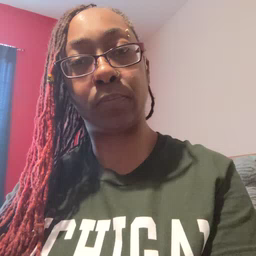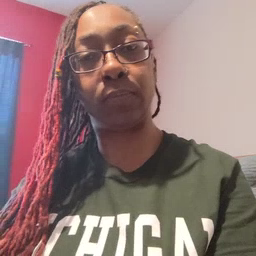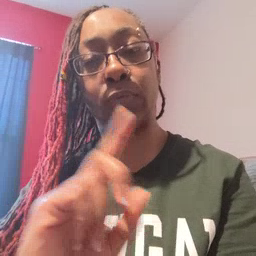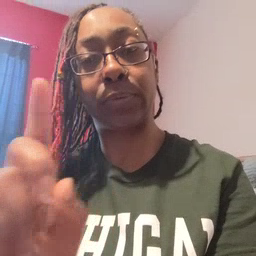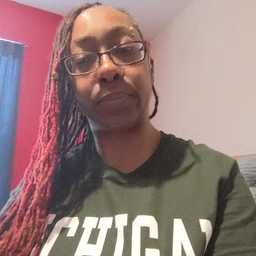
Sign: where